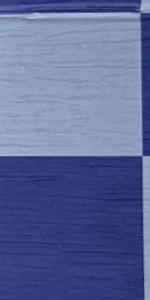
Label: Empty